【题型】解答题　【知识点】解析几何　【难度】medium
已知椭圆\(\Gamma: \dfrac{y^2}{4} + \dfrac{x^2}{3} = 1\)，点\(F_1\)、\(F_2\)分别是椭圆的下焦点和上焦点，过点\(F_2\)的直线\(l\)与椭圆交于\(A\)、\(B\)两点。

\vspace{1em}

(1) 若直线\(l\)平行于\(x\)轴，求线段\(AB\)的长；

(2) 若点\(A\)在\(y\)轴左侧，且\(\overrightarrow{F_1A} \cdot \overrightarrow{F_2A} = \dfrac{9}{4}\)，求直线\(l\)的方程；

(3) 已知椭圆上的点\(C\)满足\(|CA| = |CB|\)，是否存在直线\(l\)使得\(\triangle ABC\)的重心在\(x\)轴上？若存在，请求出直线\(l\)的方程，若不存在，请说明理由。
【解答】
\textbf{【答案】}
(1) \(3\)

(2) \(y = 1\) 或 \(y = \dfrac{4}{3}x + 1\)

(3) 存在，\(y = \pm \dfrac{\sqrt{3}}{3}x + 1\) 或 \(y = 1\) 或 \(x = 0\)

\vspace{1em}

\textbf{【分析】}
(1) 根据椭圆方程求出直线与椭圆交点的横坐标后可求\(|AB| = 3\)；

(2) 设\(A(x_0,y_0)(x_0 < 0)\)，根据点在椭圆上和\(\overrightarrow{F_1A} \cdot \overrightarrow{F_2A} = \dfrac{9}{4}\)可得关于\(x_0,y_0\)的方程组，求出其解后可得直线方程；

(3) 就斜率是否存在分类讨论，若斜率存在，则联立直线方程和椭圆方程，利用韦达定理结合中心在\(x\)轴上求出\(C\)的纵坐标，再根据\(MC \perp AB\)求出\(C\)的横坐标，代入椭圆方程可求斜率。

\vspace{1em}

\textbf{【详解】}
(1) 由题意，\(F_1(0,-1)\)、\(F_2(0,1)\)，所以直线\(l\)的方程是\(y = 1\)，

代入\(\dfrac{y^2}{4} + \dfrac{x^2}{3} = 1\)中，得\(x = \pm \dfrac{3}{2}\)，所以\(|AB| = 3\)。

\vspace{1em}

(2) 设\(A(x_0,y_0)(x_0 < 0)\)，则\(\overrightarrow{F_1A} = (x_0,y_0 + 1)\)，\(\overrightarrow{F_2A} = (x_0,y_0 - 1)\)，

所以\(\overrightarrow{F_1A} \cdot \overrightarrow{F_2A} = x_0^2 + (y_0 + 1)(y_0 - 1) = \dfrac{9}{4}\)，

又\(\dfrac{y_0^2}{4} + \dfrac{x_0^2}{3} = 1\)，所以
\[
\begin{cases}
x_0 = -\dfrac{3}{2} \\
y_0 = \pm 1
\end{cases}
\]
所以\(A\)点坐标是\(\left(-\dfrac{3}{2},1\right)\)或\(\left(-\dfrac{3}{2},-1\right)\)，

所以直线\(l\)的方程是\(y = 1\)或\(y = \dfrac{4}{3}x + 1\)。

\vspace{1em}

(3) 当直线\(l\)的斜率存在时，设直线\(l\)的方程为\(y = kx + 1\)，

代入\(\dfrac{y^2}{4} + \dfrac{x^2}{3} = 1\)中，得\((3k^2 + 4)x^2 + 6kx - 9 = 0\)，此时\(\Delta = 144k^2 + 144 > 0\)，

设\(A(x_1,y_1)\)、\(B(x_2,y_2)\)、\(C(x_3,y_3)\)，

则\(x_1 + x_2 = \dfrac{-6k}{3k^2 + 4}\)，所以\(AB\)中点\(M\left(\dfrac{-3k}{3k^2 + 4},\dfrac{4}{3k^2 + 4}\right)\)。

又\(\triangle ABC\)的重心在\(x\)轴上，所以\(y_1 + y_2 + y_3 = 0\)，

即\(k(x_1 + x_2) + 2 + y_3 = 0\)，故\(y_3 = -\dfrac{8}{3k^2 + 4}\)，

因为\(|CA| = |CB|\)，所以\(MC \perp AB\)，

所以\(\overrightarrow{MC} \cdot \overrightarrow{AB} = \left(x_3 + \dfrac{3k}{3k^2 + 4},y_3 - \dfrac{4}{3k^2 + 4}\right) \cdot (x_1 - x_2,y_1 - y_2)\)，

因为\(x_1 - x_2 \neq 0\)，所以\(x_3 + \dfrac{3k}{3k^2 + 4} + \left(y_3 - \dfrac{4}{3k^2 + 4}\right)k = 0\)，

所以\(x_3 = \dfrac{9k}{3 + 4k^2}\)，所以\(C\left(\dfrac{9k}{3 + 4k^2},-\dfrac{8}{3k^2 + 4}\right)\)，

因为点\(C\)在椭圆上，所以\(\dfrac{\left(-\dfrac{8}{3k^2 + 4}\right)^2}{4} + \dfrac{\left(\dfrac{9k}{3 + 4k^2}\right)^2}{3} = 1\)，解得\(k = 0\) 或 \(k = \pm \dfrac{\sqrt{3}}{3}\)，

当直线\(l\)的斜率不存在时，直线\(l\)的方程为\(x = 0\)，

此时\(A\)、\(B\)恰为长轴顶点，点\(C\)为短轴顶点，满足题意。

综上所述，存在直线\(l\)使得\(\triangle ABC\)的重心在\(x\)轴上，

其方程为：\(y = \pm \dfrac{\sqrt{3}}{3}x + 1\) 或 \(y = 1\) 或 \(x = 0\)。

\vspace{1em}

\textbf{【点睛】} 思路点睛：圆锥曲线中的直线的存在性问题，可直线满足的几何性质转化为坐标的关系，再结合韦达定理转化为参数的方程，从而求出参数的值。
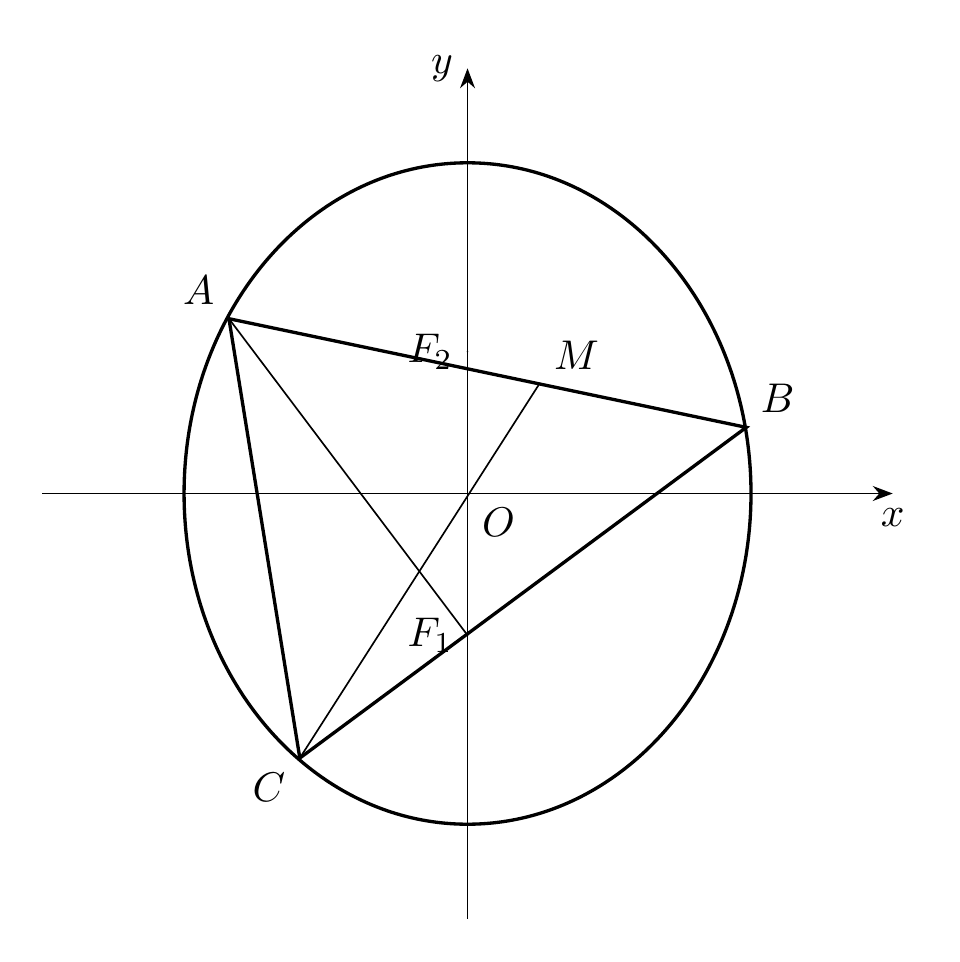